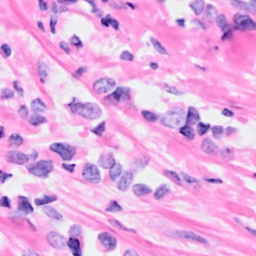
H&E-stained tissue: Breast